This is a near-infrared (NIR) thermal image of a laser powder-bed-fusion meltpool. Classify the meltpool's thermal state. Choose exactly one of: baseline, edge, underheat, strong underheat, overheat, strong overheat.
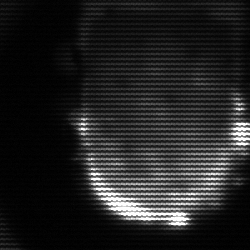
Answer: baseline